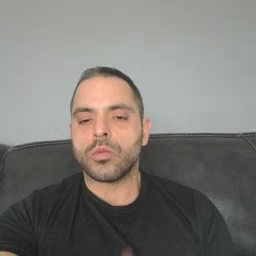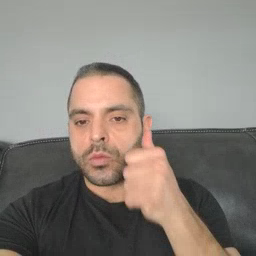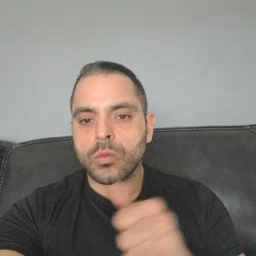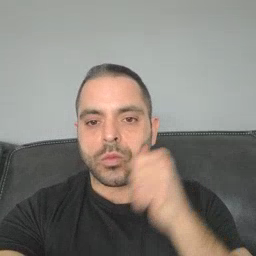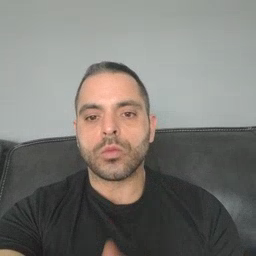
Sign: girl